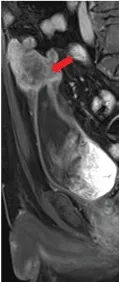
Pathological and imaging examination of case 2. (D) Chest CT showing a 1.7-cm nodule in the inferior lobe of the right lung (red arrow).
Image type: radiology (ct)